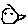
Label: bird